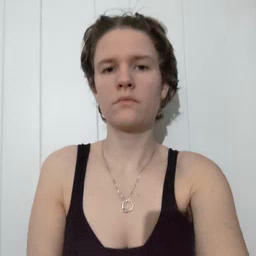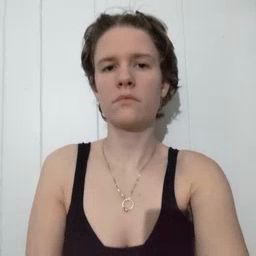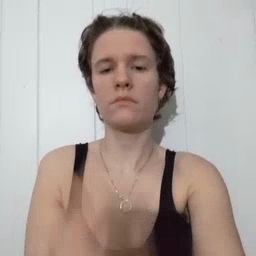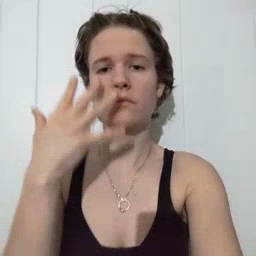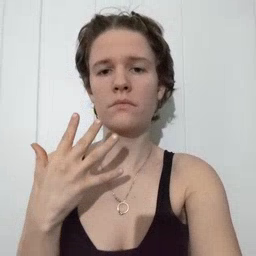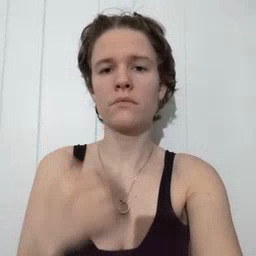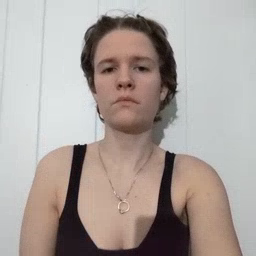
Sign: sad